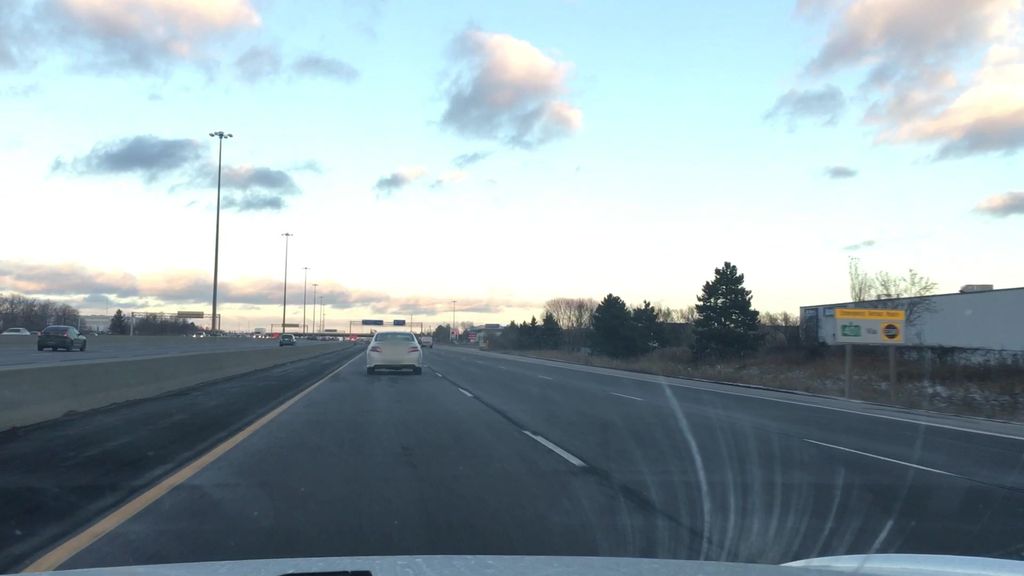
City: toronto